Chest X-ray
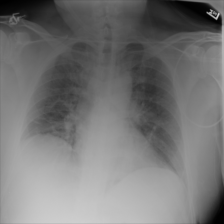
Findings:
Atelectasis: negative
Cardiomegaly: negative
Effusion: negative
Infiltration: negative
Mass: negative
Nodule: negative
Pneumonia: negative
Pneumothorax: negative
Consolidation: negative
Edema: positive
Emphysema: negative
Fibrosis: negative
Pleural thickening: negative
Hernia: negative